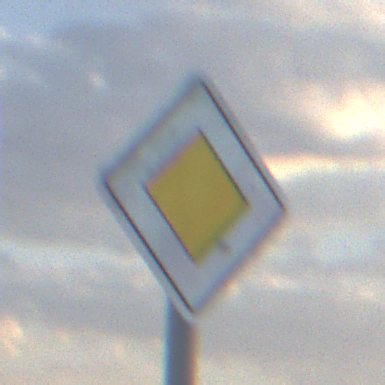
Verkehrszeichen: Vorfahrtsstrasse
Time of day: SunriseSunset
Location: Outdoor (Nature)
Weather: PartlyCloudy
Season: NotSpecified
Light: Natural